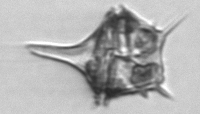
Label: Amylax